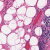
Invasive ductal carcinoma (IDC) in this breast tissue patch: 0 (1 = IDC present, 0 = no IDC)